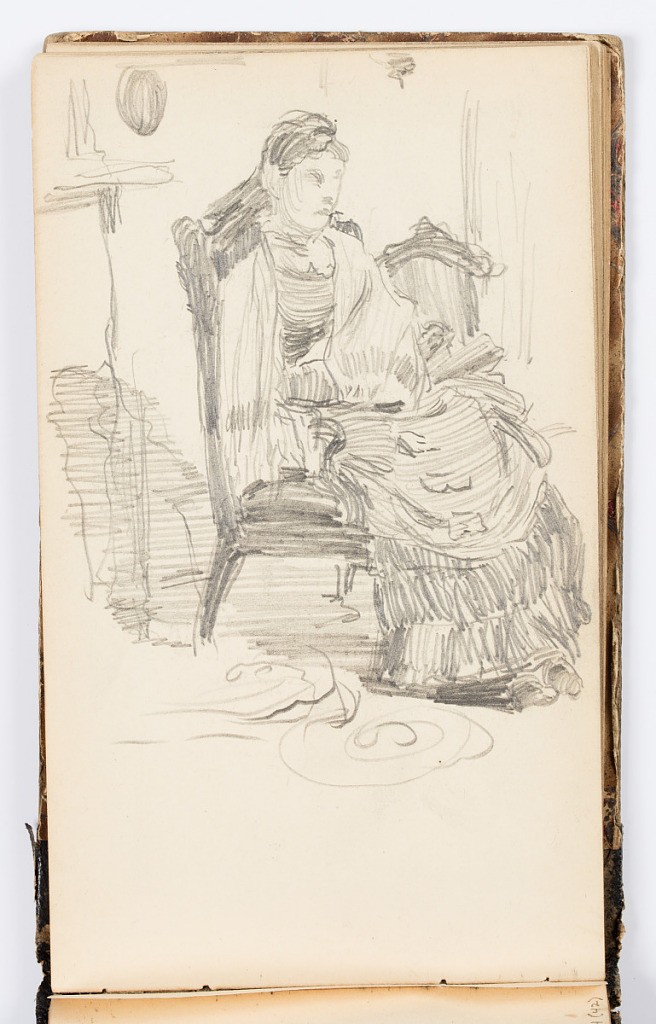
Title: Sketchbook Page
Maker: Kenyon Cox, American, 1856–1919
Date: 1875
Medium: Graphite on paper
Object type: Sketchbook folio
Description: Sketch of a woman seated in a chair with a shawl around her shoulders.